Question: I have a problem how to insert Threeview which is expandable into Accordion.
This is the code of the accordion:
'''
public TitledPane createConnectionsTree(String title) {
connectionsData = FXCollections.observableArrayList(connectionsList);
ListView<ConnectionsObject> lv = new ListView<>(connectionsData);
lv.setCellFactory(new Callback<ListView<ConnectionsObject>, ListCell<ConnectionsObject>>() {
@Override
public ListCell<ConnectionsObject> call(ListView<ConnectionsObject> p) {
return new ConnectionsCellFactory();
}
});
AnchorPane content = new AnchorPane();
content.getChildren().add(lv);
// add to TitelPane
TitledPane pane = new TitledPane(title, content);
return pane;
}
'''
This is the treeview code:
'''
public void initTree() {
rootNode.setExpanded(true);
for (Employee employee : employees) {
TreeItem<String> empLeaf = new TreeItem<>(employee.getName());
boolean found = false;
for (TreeItem<String> depNode : rootNode.getChildren()) {
if (depNode.getValue().contentEquals(employee.getDepartment())) {
depNode.getChildren().add(empLeaf);
found = true;
break;
}
}
if (!found) {
TreeItem depNode = new TreeItem(employee.getDepartment());
rootNode.getChildren().add(depNode);
depNode.getChildren().add(empLeaf);
}
}
VBox box = new VBox();
TreeView<String> treeView = new TreeView<>(rootNode);
treeView.setShowRoot(true);
treeView.setEditable(true);
box.getChildren().add(treeView);
}
'''
I get this result:

I want when I expand the treeview to expand the slider of the accordion not the slider of the treeview. This is the code that I tested:
'''
public TitledPane createConnectionsList(String title) {
rootNode.setExpanded(true);
for (ThreeData conn : connectionsThree) {
TreeItem<String> empLeaf = new TreeItem<>(conn.getName());
boolean found = false;
for (TreeItem<String> depNode : rootNode.getChildren()) {
if (depNode.getValue().contentEquals(conn.getDepartment())) {
depNode.getChildren().add(empLeaf);
found = true;
break;
}
}
if (!found) {
TreeItem depNode = new TreeItem(conn.getDepartment());
rootNode.getChildren().add(depNode);
depNode.getChildren().add(empLeaf);
}
}
TreeView<String> treeView = new TreeView<>(rootNode);
treeView.setShowRoot(true);
treeView.setEditable(true);
AnchorPane content = new AnchorPane();
// Set aligment - fill the accordion with the three content
AnchorPane.setLeftAnchor(treeView, 0d);
AnchorPane.setRightAnchor(treeView, 0d);
AnchorPane.setBottomAnchor(treeView, 0d);
AnchorPane.setTopAnchor(treeView, 0d);
content.getChildren().add(treeView);
// Add to TitelPane
TitledPane pane = new TitledPane(title, content);
return pane;
}
'''
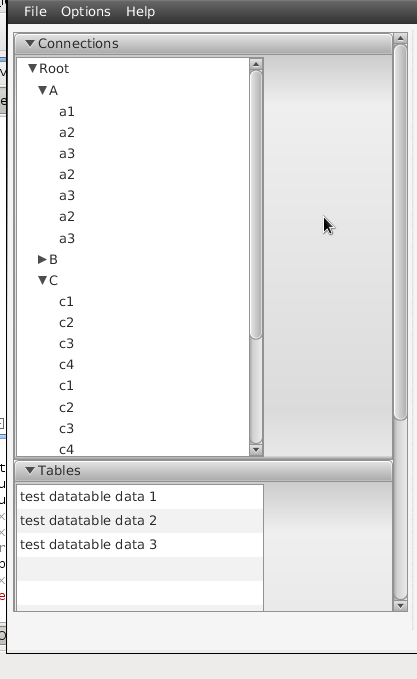
Answer: The problem is probably more obvious when you're designing your GUI in SceneBuilder with FXML. You need to anchor nodes with an AnchorPane so that they stretch out. For example:
'''
AnchorPane.setLeftAnchor(aNode, 0d);
AnchorPane.setRightAnchor(aNode, 0d);
AnchorPane.setBottomAnchor(aNode, 0d);
AnchorPane.setTopAnchor(aNode, 0d);
'''
This will anchor each corner of node aNode to the corners of the AnchorPane. This is what you get in SceneBuilder when selecting the "Fit to Parent" option on an AnchorPane.
Failing that, just use FXML which will make it much easier to get the GUI you want.